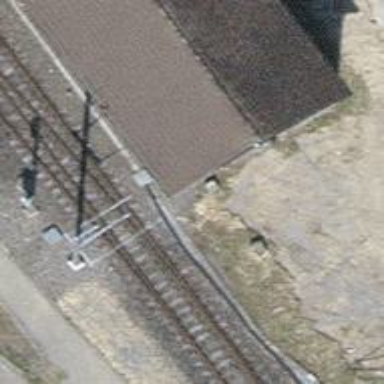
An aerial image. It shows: Railway buffer stop.